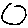
Label: circle